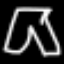
Label: pants